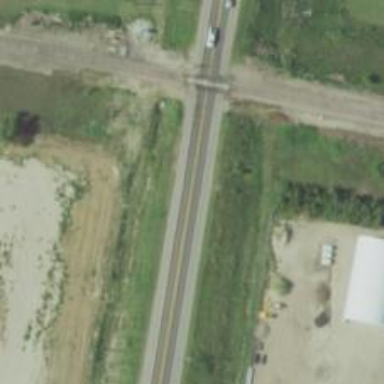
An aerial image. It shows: Asphalt road designated as trunk highway.